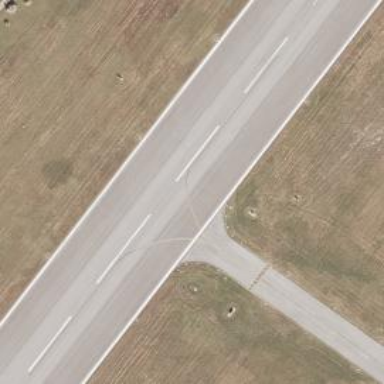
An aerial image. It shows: Asphalt taxiway at the airport.